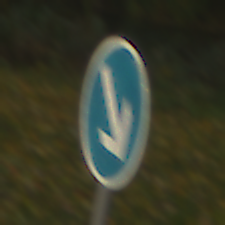
Verkehrszeichen: VorgeschriebeneVorbeifahrtRechts
Umgebung: Outdoor, Nature
Tageszeit: Midday
Wetter: Overcast
Licht: Natural
Jahreszeit: Autumn
Kontrast: LowContrast